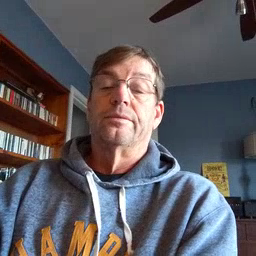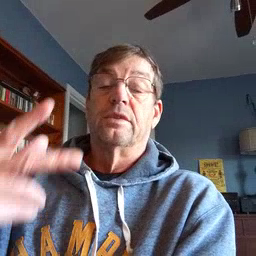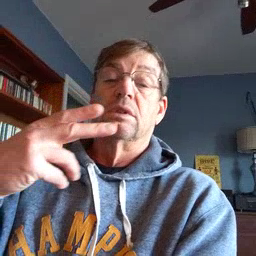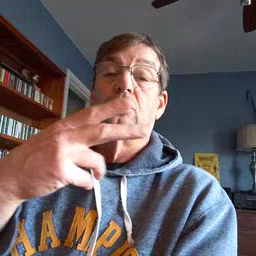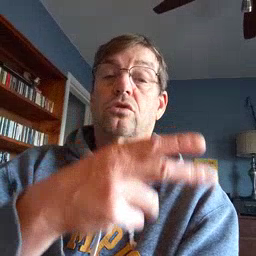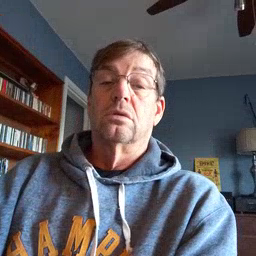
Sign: scissors